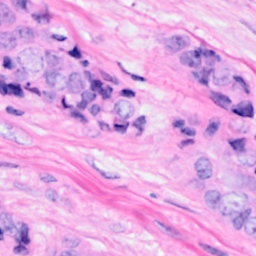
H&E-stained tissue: Breast